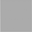
Piece: xx